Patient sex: F
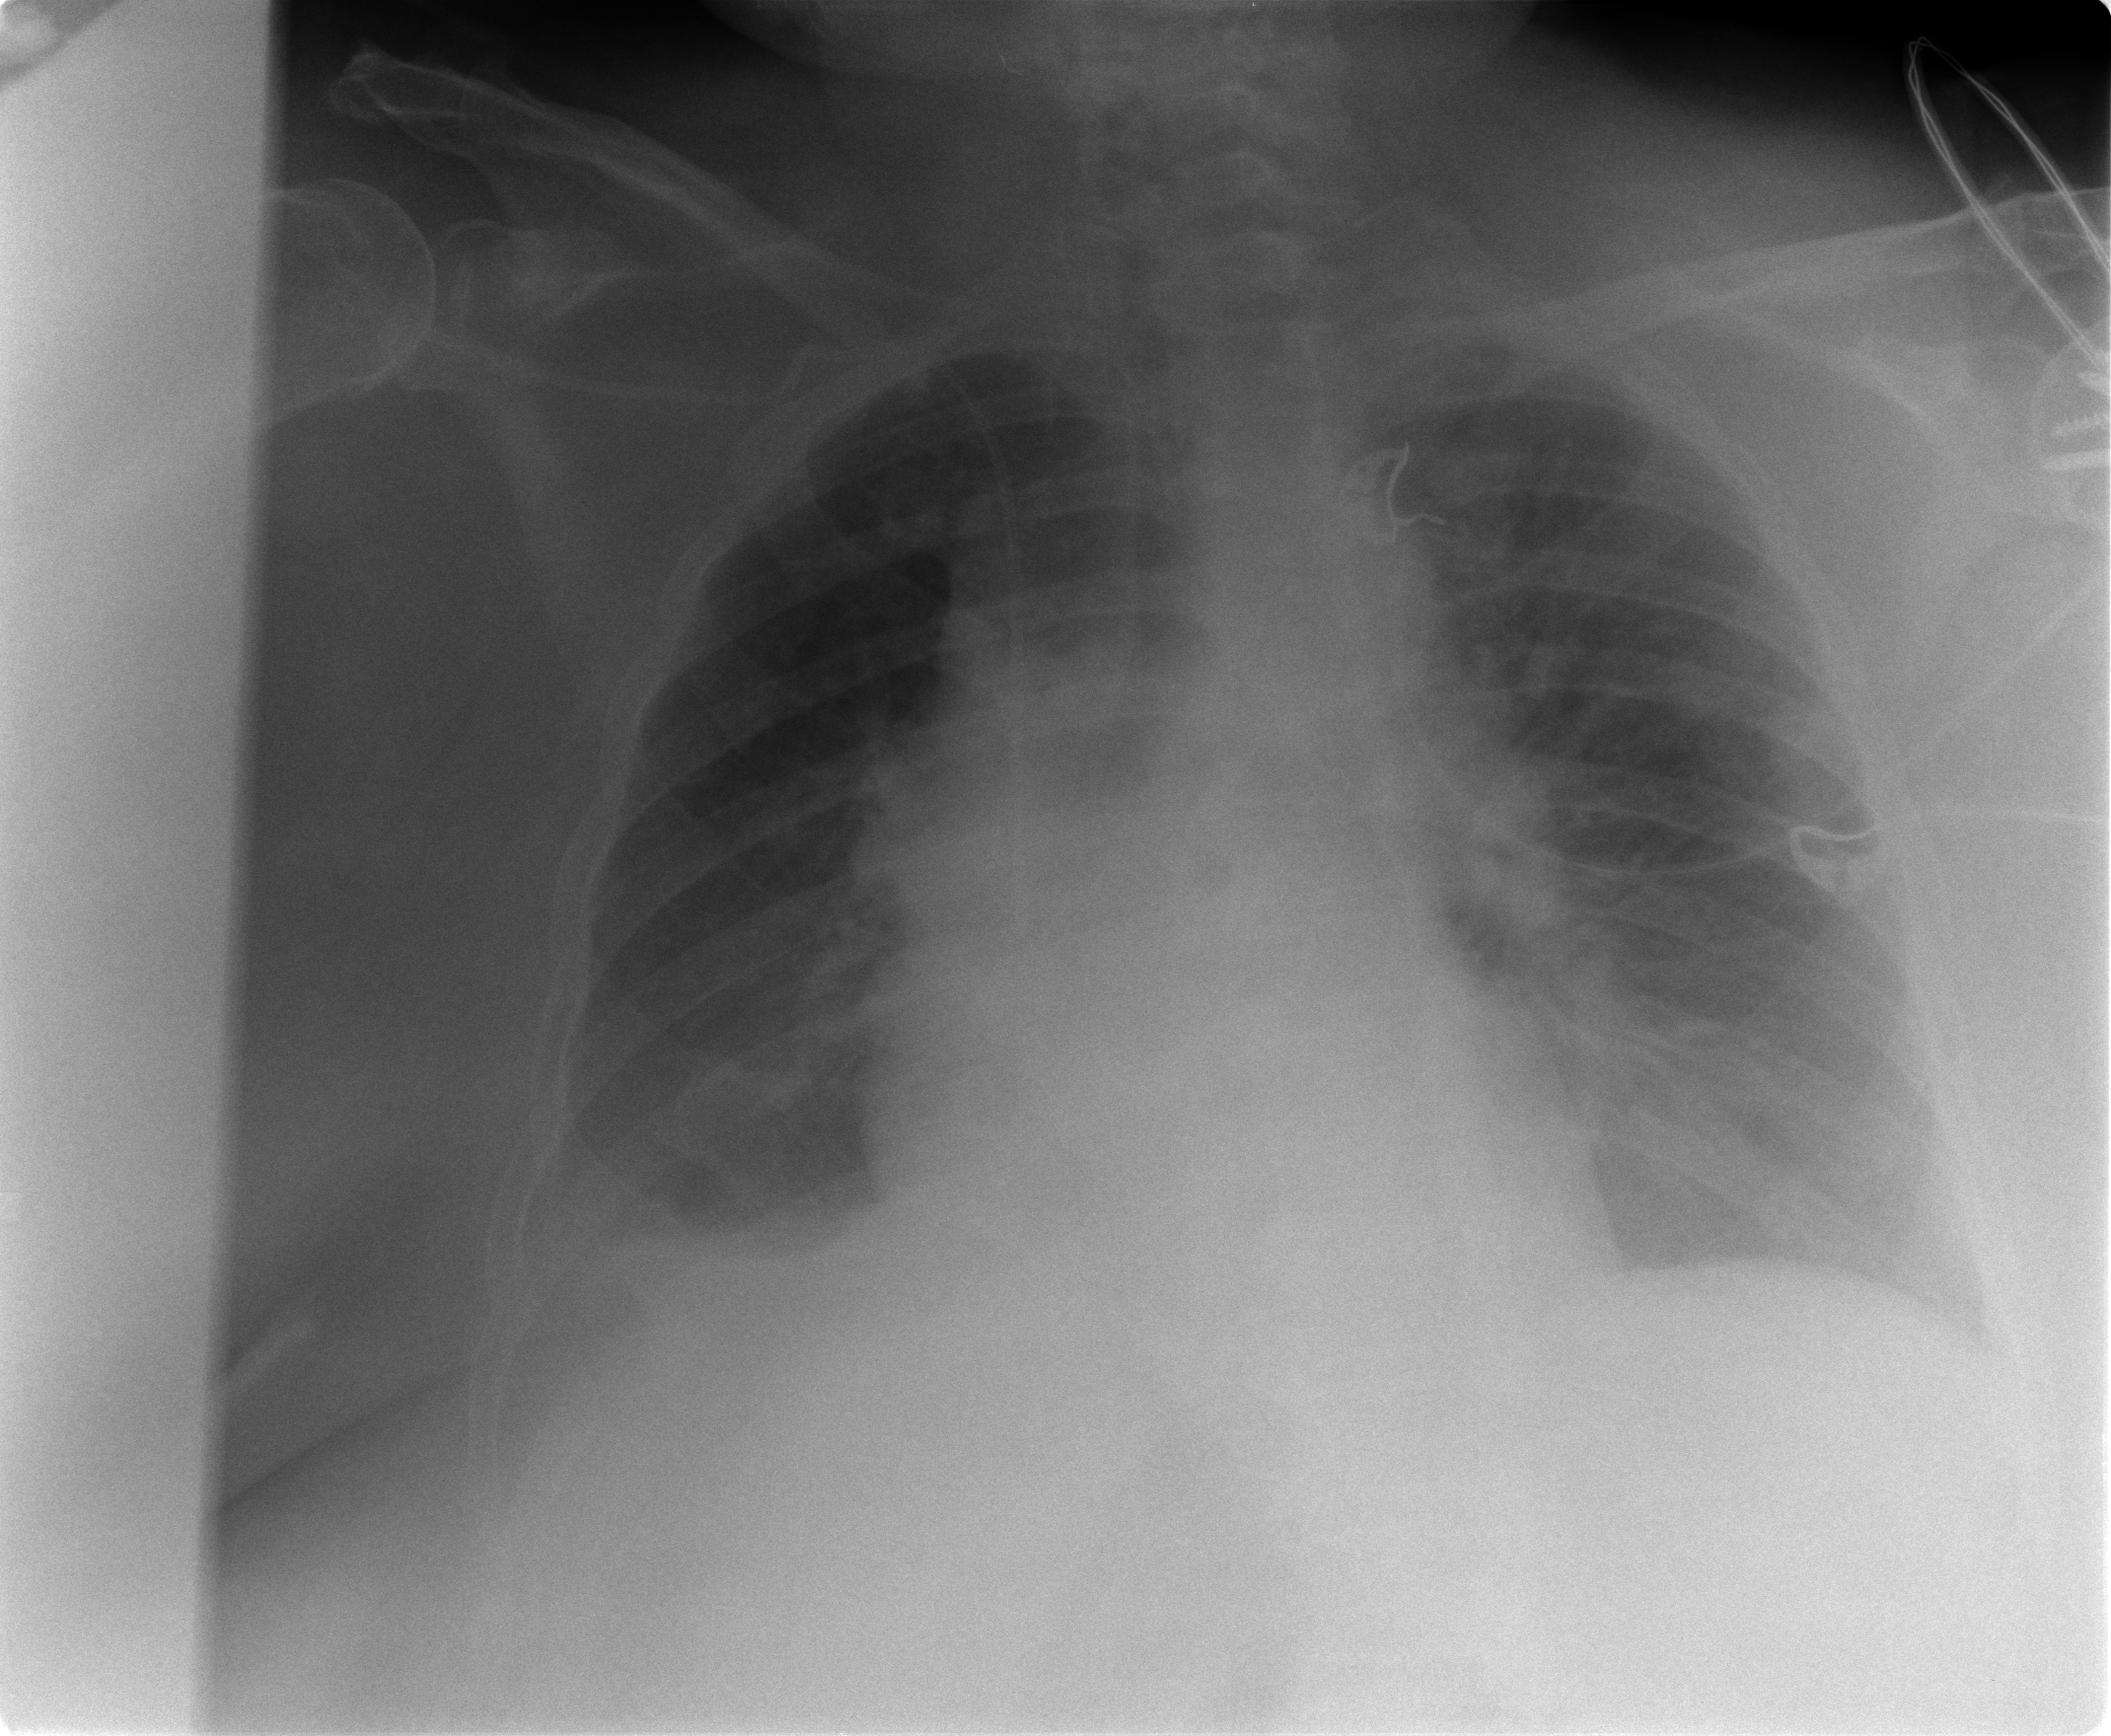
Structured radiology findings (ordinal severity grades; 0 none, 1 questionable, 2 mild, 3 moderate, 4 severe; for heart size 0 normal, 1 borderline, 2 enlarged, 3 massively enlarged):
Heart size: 0
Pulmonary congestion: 1
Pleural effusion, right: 2
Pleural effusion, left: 2
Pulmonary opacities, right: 0
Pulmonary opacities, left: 0
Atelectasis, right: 2
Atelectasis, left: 2